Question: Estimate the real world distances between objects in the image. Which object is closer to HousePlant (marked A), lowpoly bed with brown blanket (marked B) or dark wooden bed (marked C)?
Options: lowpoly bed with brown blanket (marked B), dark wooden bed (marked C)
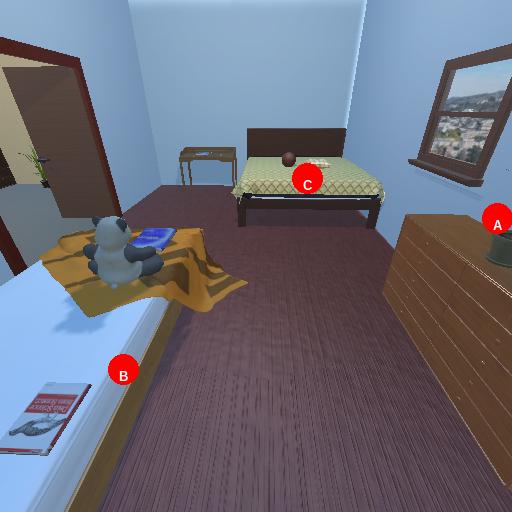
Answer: lowpoly bed with brown blanket (marked B)